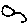
Label: cat